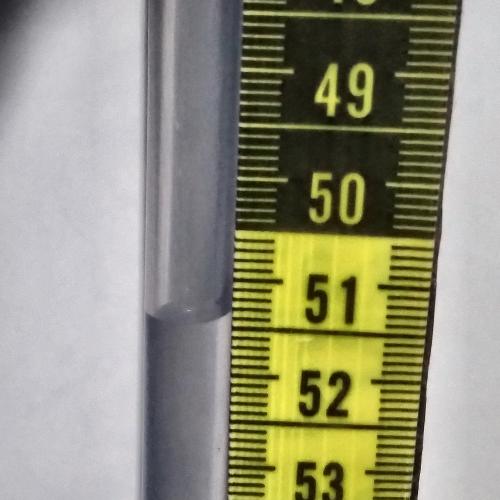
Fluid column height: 51.4 cm